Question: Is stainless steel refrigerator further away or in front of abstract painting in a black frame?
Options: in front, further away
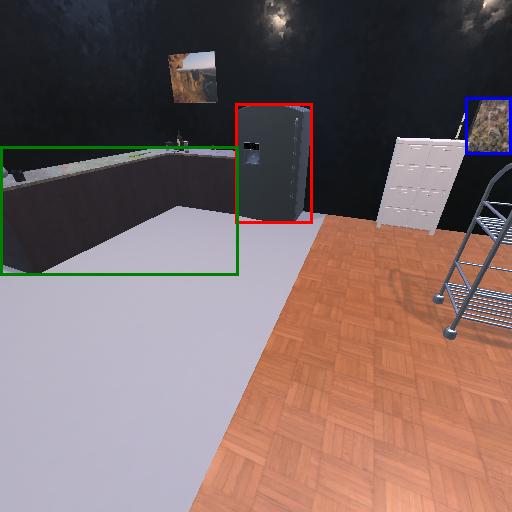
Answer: in front